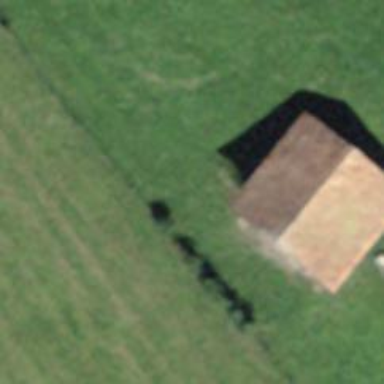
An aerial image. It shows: Barn.